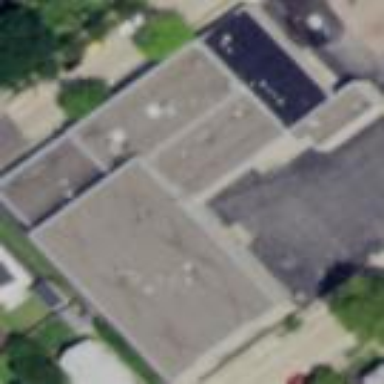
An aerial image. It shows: School building.